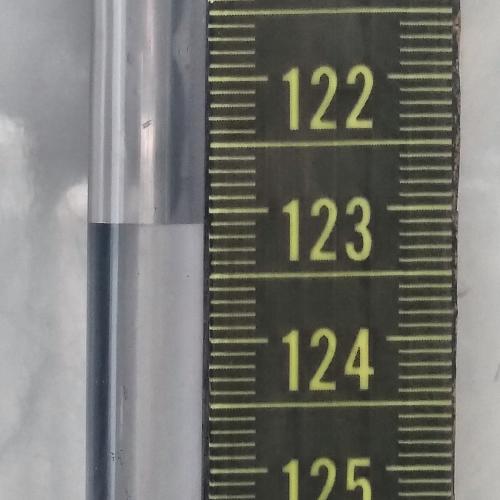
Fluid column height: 123.1 cm